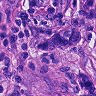
Metastatic tissue present: yes